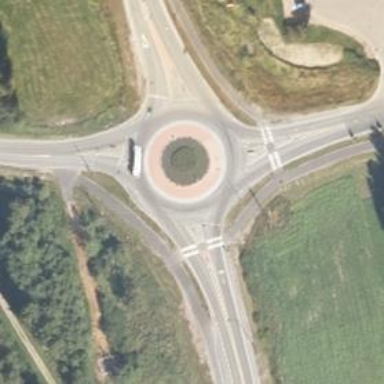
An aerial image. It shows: Secondary road with asphalt surface leading to roundabout junction.